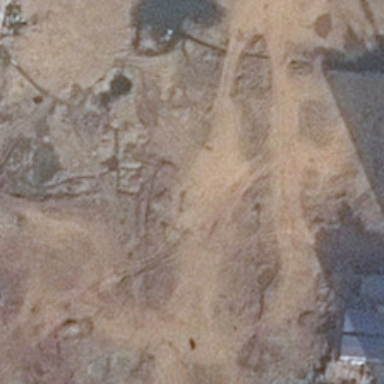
Several buildings are near a piece of bareland .